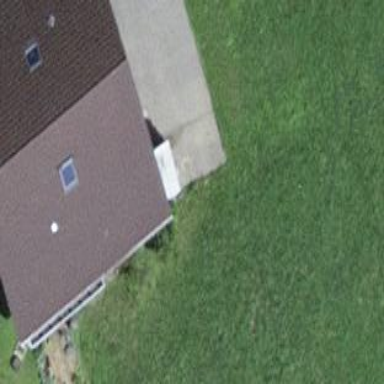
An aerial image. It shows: Farm building with gabled roof.